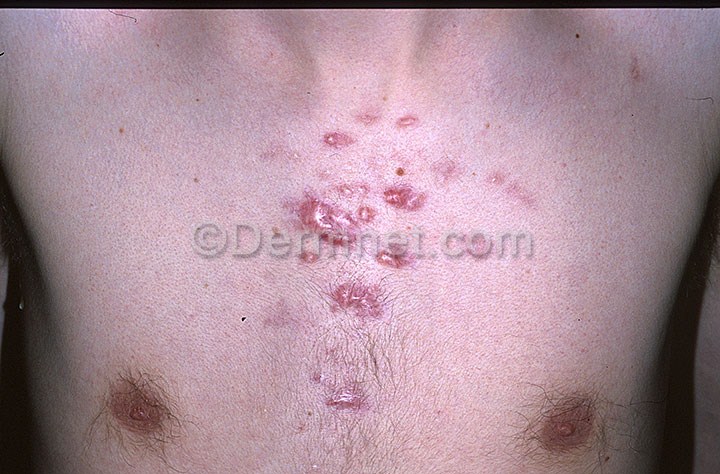
Disease: Seborrheic Keratoses and other Benign Tumors